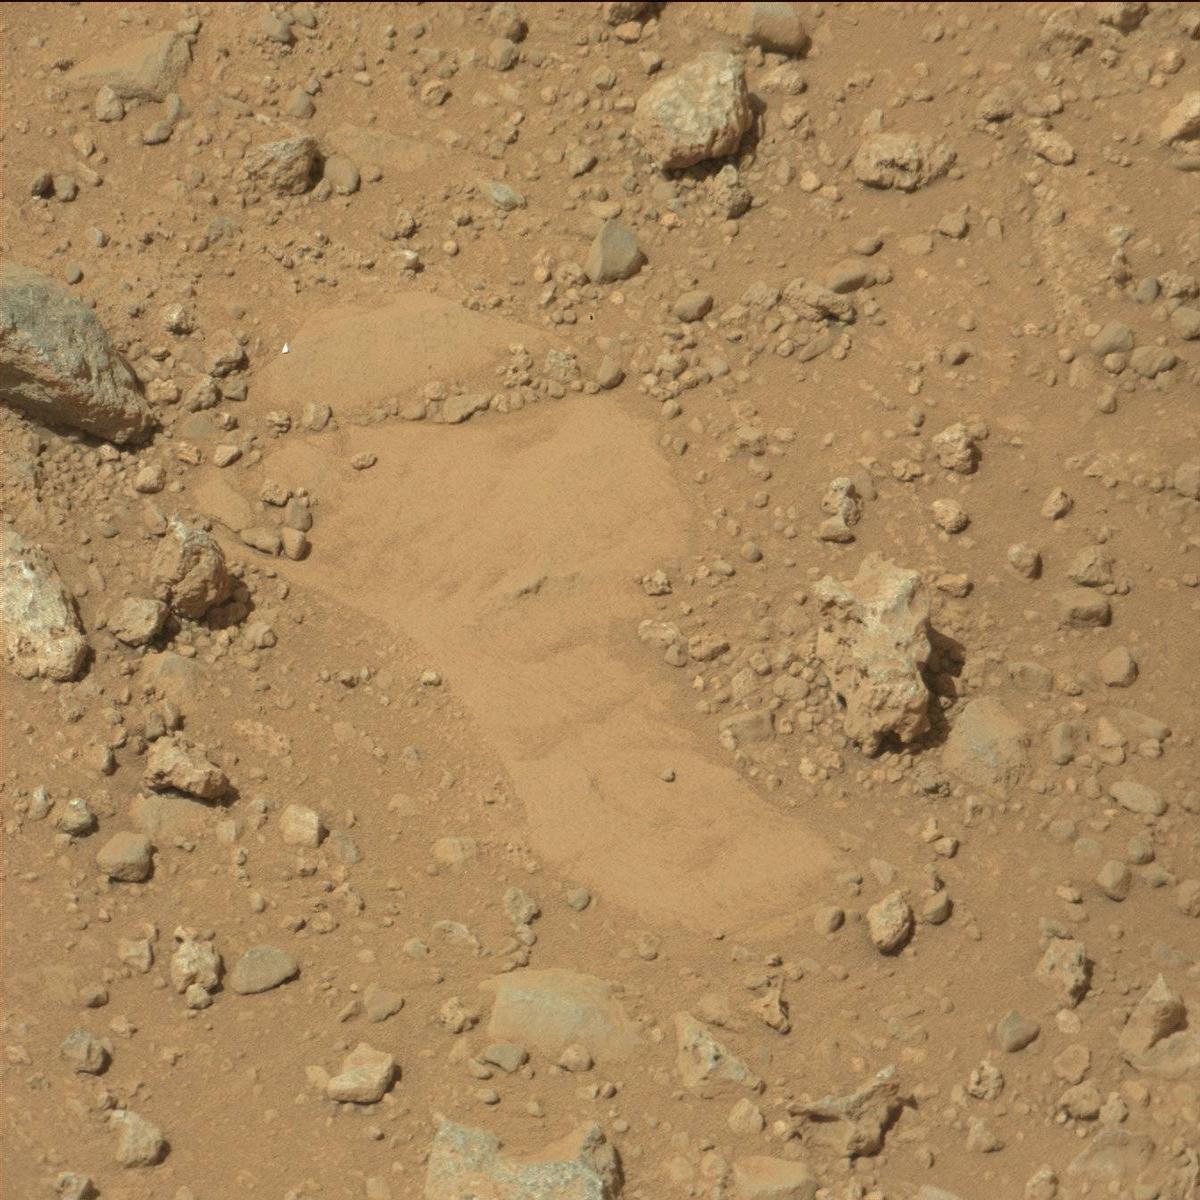
Terrain classes present: Bedrock, Rock, Sand / Soil